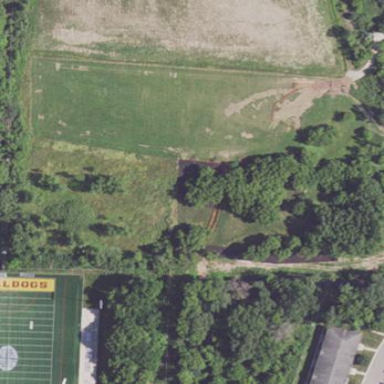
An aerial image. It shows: Dog park for leisure land.